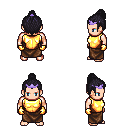
a pixel art fantasy rpg character, male body template, human, light skin, gold chest armor, robe skirt, raven short topknot hairstyle, purple tiara, gold gloves, four views (front, back, left, right), 2x2 character sprite sheet, small pixel art, hard edges, no anti-aliasing